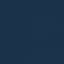
Land use / land cover class: SeaLake